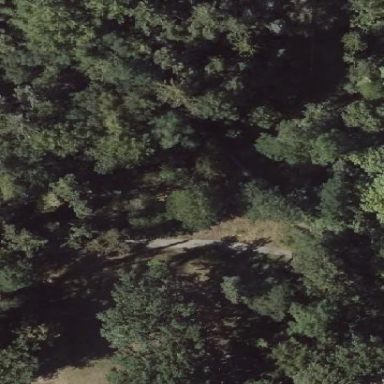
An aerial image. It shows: Mixed leaf woodland.